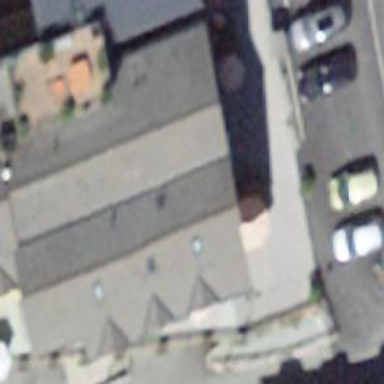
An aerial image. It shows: Restaurant.